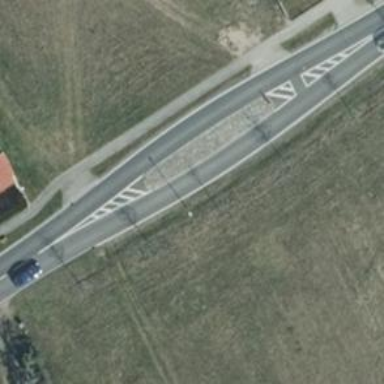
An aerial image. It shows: Traffic calming island.